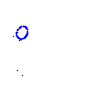
Particle: kaon